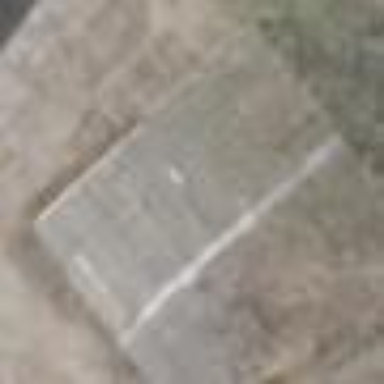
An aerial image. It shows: Garage.